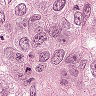
Metastatic tissue present: yes